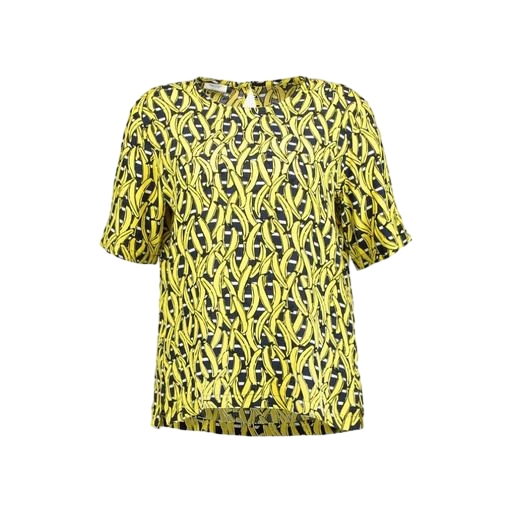
yellow abstract print t-shirt, yellow graphic tee, black geo-print t-shirt only macy, white background